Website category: university
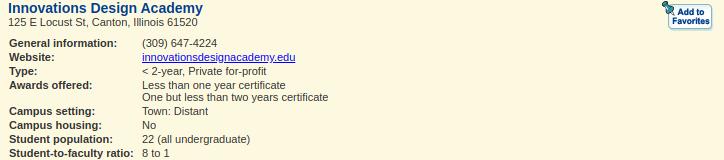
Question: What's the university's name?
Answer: Innovations Design Academy

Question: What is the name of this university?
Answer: Innovations Design Academy

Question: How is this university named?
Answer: Innovations Design Academy

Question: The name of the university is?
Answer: Innovations Design Academy

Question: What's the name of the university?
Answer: Innovations Design Academy

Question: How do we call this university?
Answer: Innovations Design Academy

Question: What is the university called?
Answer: Innovations Design Academy

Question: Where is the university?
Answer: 125 E Locust St, Canton, Illinois 61520

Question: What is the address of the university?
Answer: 125 E Locust St, Canton, Illinois 61520

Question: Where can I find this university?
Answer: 125 E Locust St, Canton, Illinois 61520

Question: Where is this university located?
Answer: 125 E Locust St, Canton, Illinois 61520

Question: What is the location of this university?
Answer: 125 E Locust St, Canton, Illinois 61520

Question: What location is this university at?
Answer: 125 E Locust St, Canton, Illinois 61520

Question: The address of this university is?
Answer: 125 E Locust St, Canton, Illinois 61520

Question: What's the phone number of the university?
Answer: (309) 647-4224

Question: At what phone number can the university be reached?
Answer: (309) 647-4224

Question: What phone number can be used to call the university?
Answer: (309) 647-4224

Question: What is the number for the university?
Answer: (309) 647-4224

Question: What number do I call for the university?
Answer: (309) 647-4224

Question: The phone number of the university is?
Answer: (309) 647-4224

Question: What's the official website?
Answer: innovationsdesignacademy.edu

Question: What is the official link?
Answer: innovationsdesignacademy.edu

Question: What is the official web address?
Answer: innovationsdesignacademy.edu

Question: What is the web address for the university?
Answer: innovationsdesignacademy.edu

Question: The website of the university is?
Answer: innovationsdesignacademy.edu

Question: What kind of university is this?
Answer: < 2-year, Private for-profit

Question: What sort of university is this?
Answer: < 2-year, Private for-profit

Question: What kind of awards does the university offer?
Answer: Less than one year certificate One but less than two years certificate

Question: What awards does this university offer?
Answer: Less than one year certificate One but less than two years certificate

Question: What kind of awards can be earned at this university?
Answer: Less than one year certificate One but less than two years certificate

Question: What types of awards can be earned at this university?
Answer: Less than one year certificate One but less than two years certificate

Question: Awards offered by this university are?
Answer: Less than one year certificate One but less than two years certificate

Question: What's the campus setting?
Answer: Town: Distant

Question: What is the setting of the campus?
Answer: Town: Distant

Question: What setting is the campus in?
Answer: Town: Distant

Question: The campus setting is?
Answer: Town: Distant

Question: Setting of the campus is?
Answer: Town: Distant

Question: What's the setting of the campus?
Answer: Town: Distant

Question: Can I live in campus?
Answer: No

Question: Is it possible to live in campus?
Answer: No

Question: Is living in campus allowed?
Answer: No

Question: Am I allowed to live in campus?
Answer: No

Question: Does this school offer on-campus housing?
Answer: No

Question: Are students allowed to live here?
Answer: No

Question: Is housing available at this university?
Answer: No

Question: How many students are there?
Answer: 22 (all undergraduate)

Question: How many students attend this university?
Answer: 22 (all undergraduate)

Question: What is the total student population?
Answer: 22 (all undergraduate)

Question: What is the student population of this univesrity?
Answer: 22 (all undergraduate)

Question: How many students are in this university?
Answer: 22 (all undergraduate)

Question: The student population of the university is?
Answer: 22 (all undergraduate)

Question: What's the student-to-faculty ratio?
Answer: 8 to 1

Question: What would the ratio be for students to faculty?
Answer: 8 to 1

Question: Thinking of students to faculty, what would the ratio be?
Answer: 8 to 1

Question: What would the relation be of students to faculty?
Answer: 8 to 1

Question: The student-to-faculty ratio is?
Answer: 8 to 1

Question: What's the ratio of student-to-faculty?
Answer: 8 to 1

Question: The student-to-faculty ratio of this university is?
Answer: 8 to 1